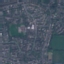
Land use / land cover class: Residential